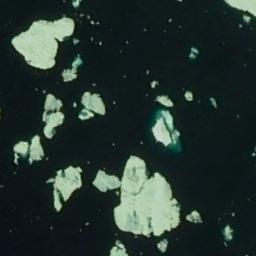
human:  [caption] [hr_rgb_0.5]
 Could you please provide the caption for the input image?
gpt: There are sea ice of different sizes .

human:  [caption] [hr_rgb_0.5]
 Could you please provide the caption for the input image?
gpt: Many ice cubes of various sizes are scattered floating on the blue sea .

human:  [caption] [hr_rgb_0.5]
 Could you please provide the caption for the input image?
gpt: There are many ice on the deep green sea .

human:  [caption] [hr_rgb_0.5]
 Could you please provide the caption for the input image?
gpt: A lot of sea ice of different sizes floats in the deep blue sea and one piece of sea ice has a certain volume under the sea water .

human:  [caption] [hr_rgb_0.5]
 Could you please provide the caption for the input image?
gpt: There are some pieces of sea ice .